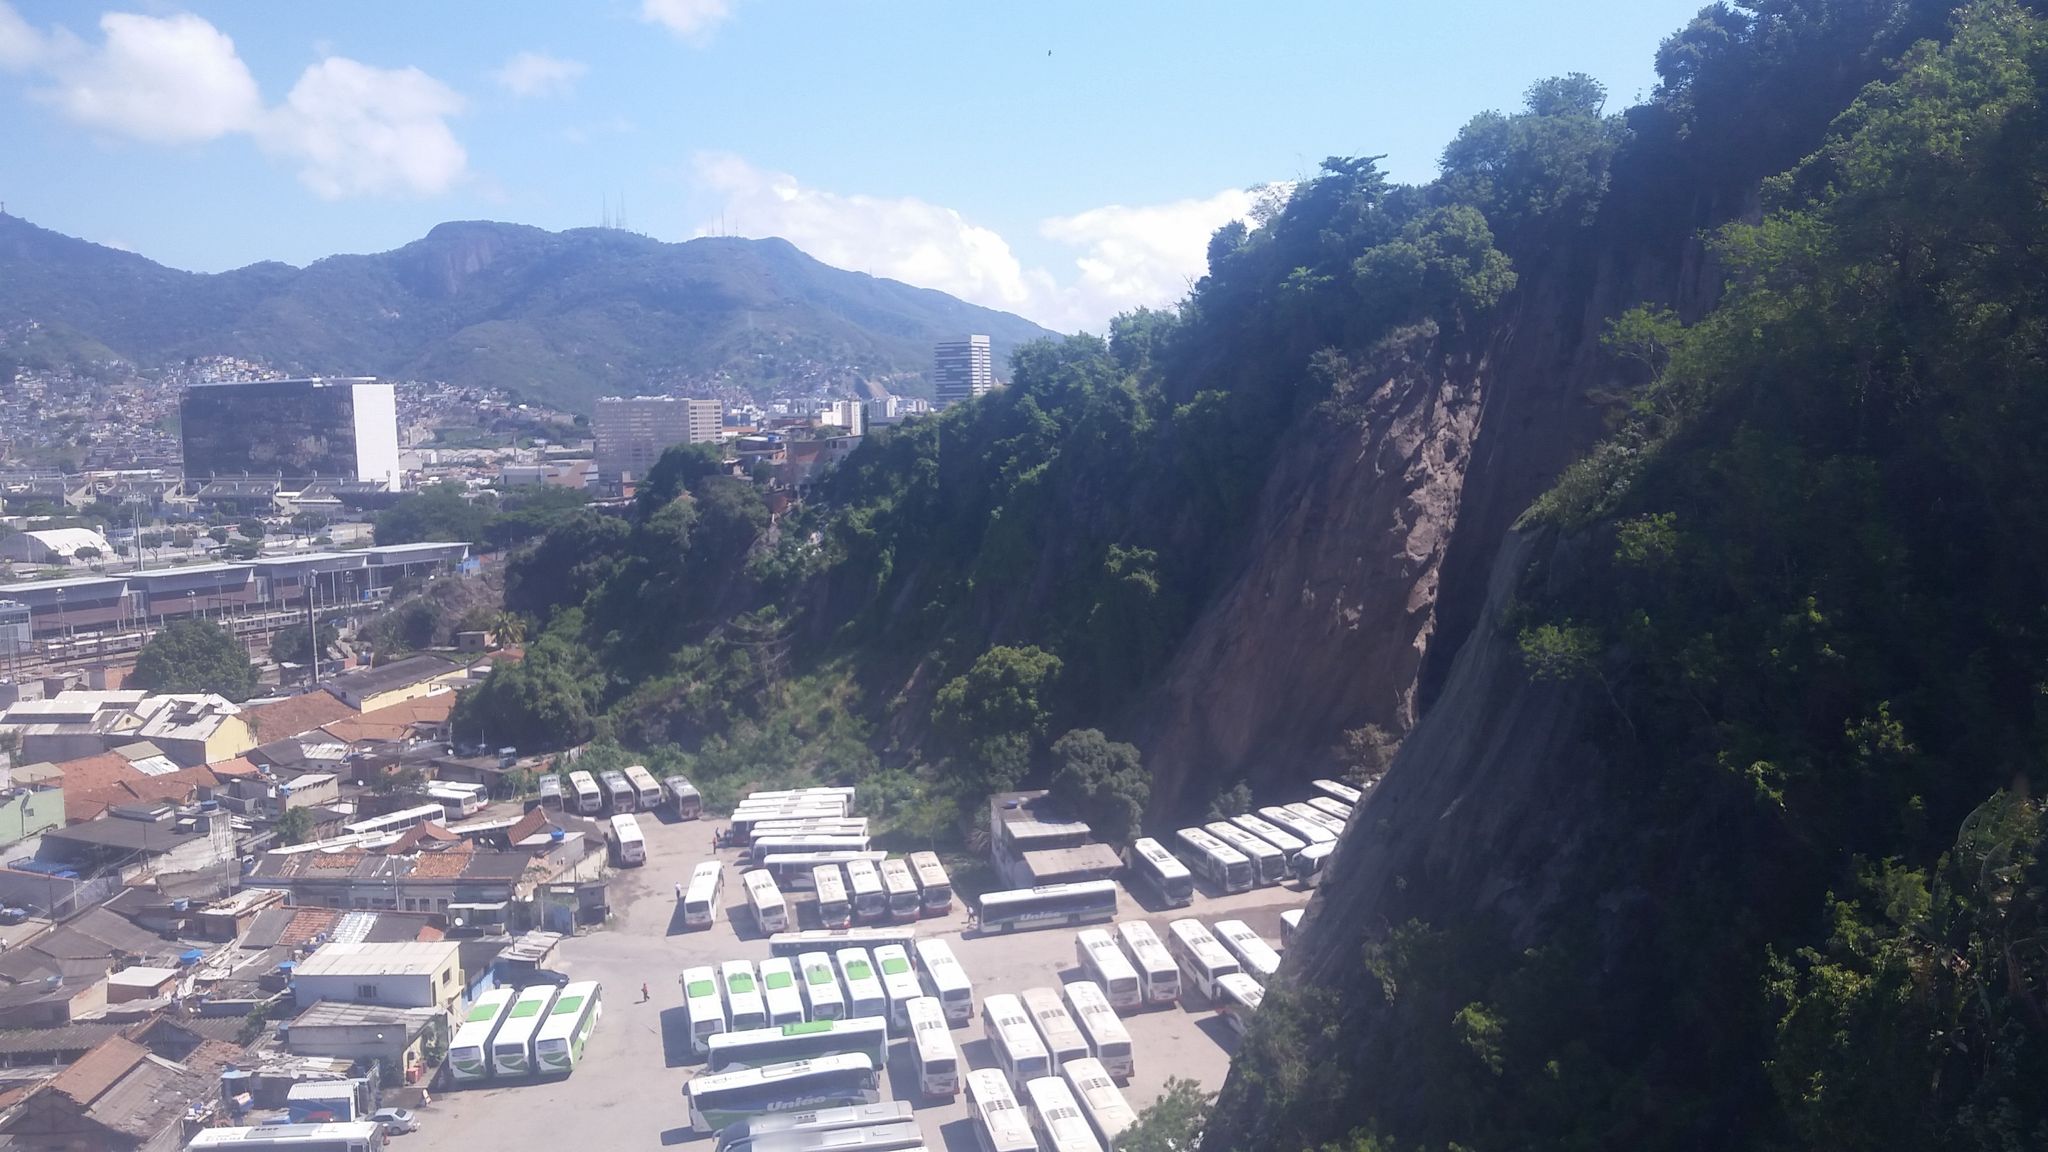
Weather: clear
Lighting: day
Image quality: slightly poor
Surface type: walking surface
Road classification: steps, service, footway
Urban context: urban centre
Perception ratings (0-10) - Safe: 4.82, Lively: 5.76, Beautiful: 7.8, Boring: 6.96, Depressing: 9.45, Wealthy: 3.18